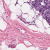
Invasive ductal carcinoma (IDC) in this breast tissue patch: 1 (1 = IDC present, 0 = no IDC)